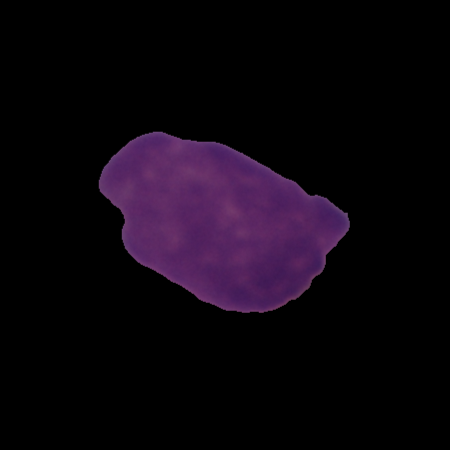
Label: cancer